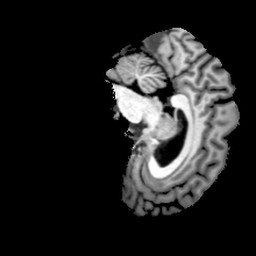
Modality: T1w
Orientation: sagittal
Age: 22
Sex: female
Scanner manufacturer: philips
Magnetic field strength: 3 T
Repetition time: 0.0082 s
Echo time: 0.0037 s